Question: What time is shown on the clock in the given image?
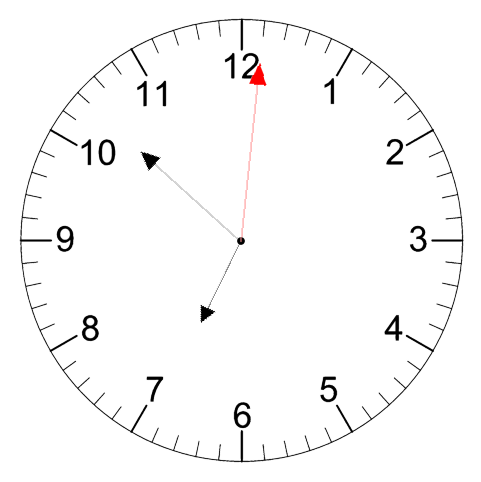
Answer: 06:52:01